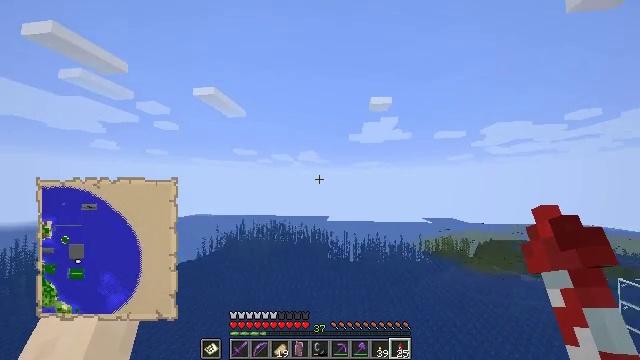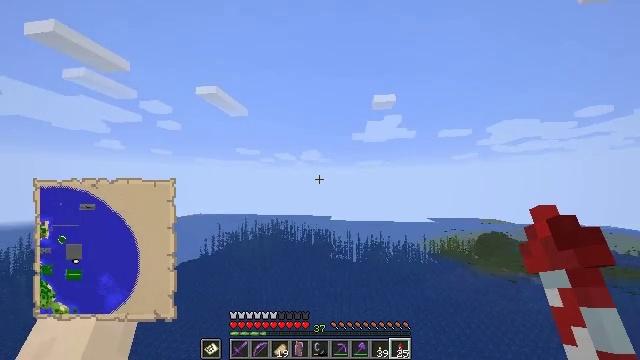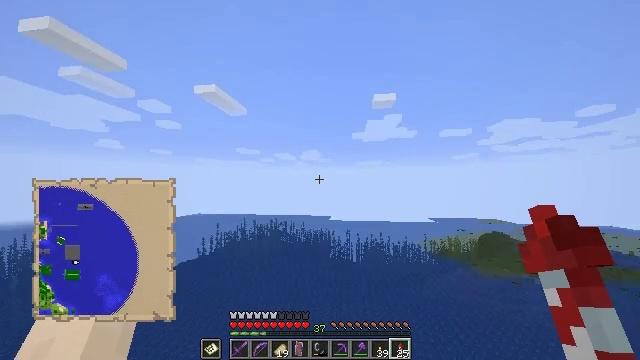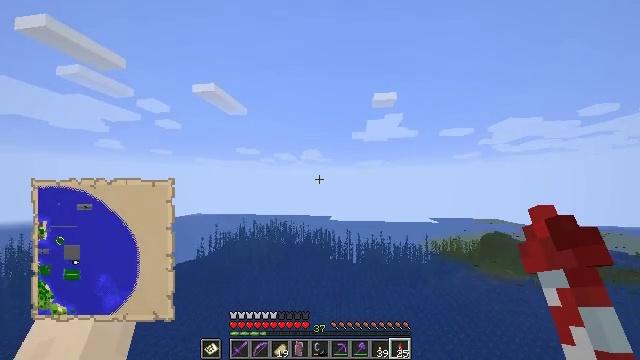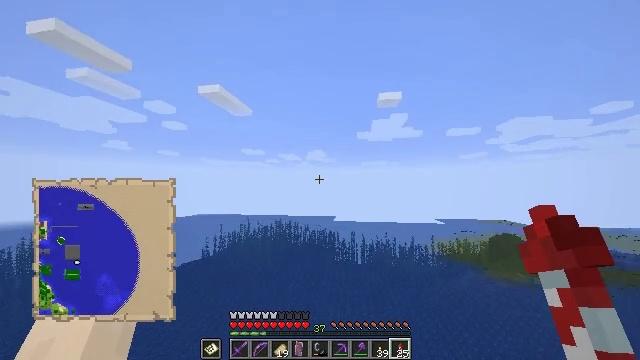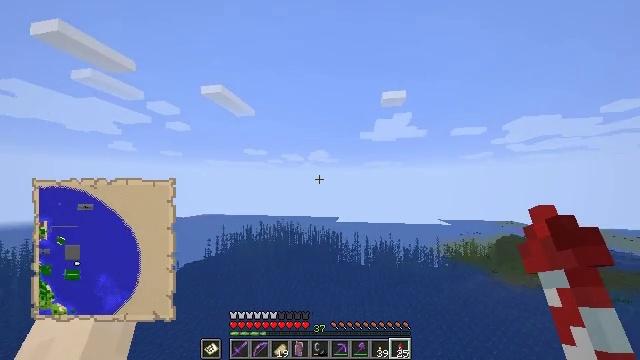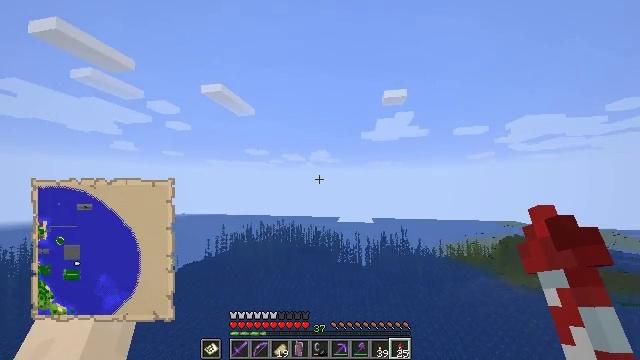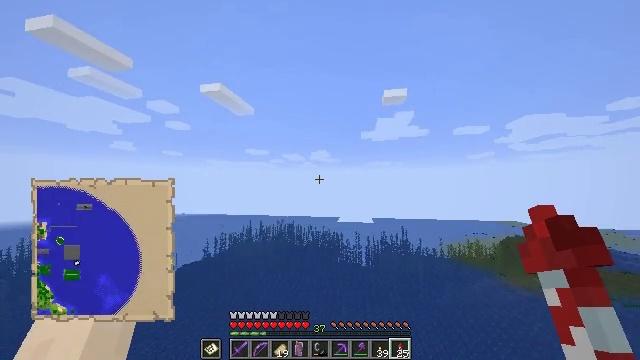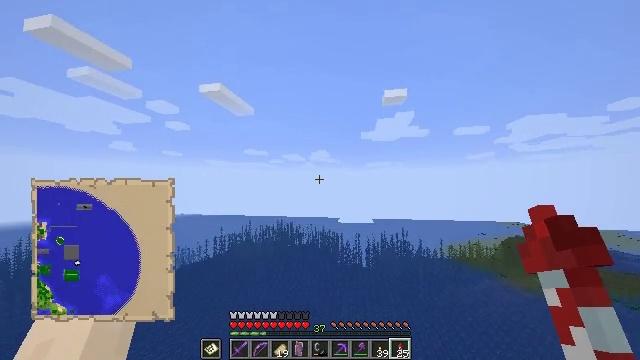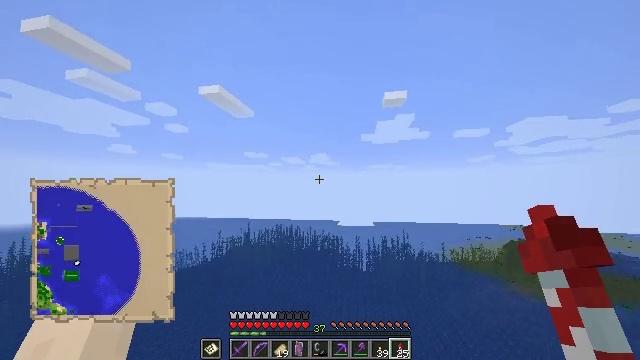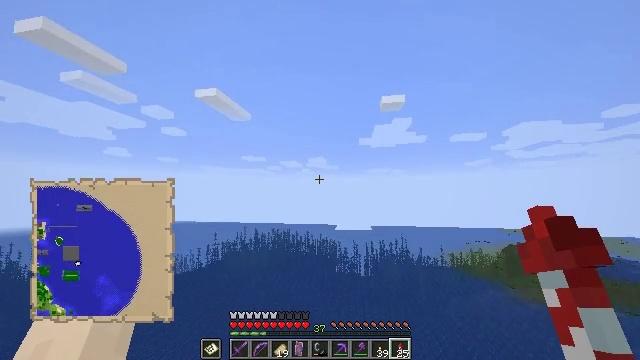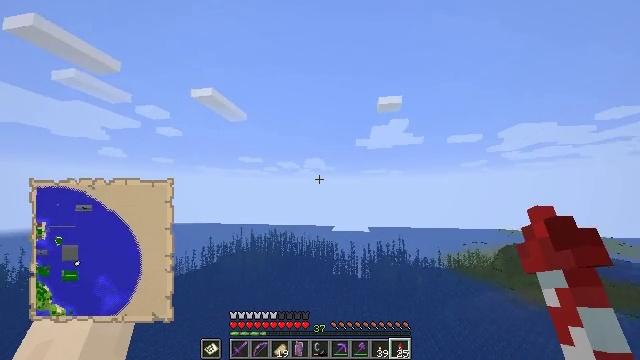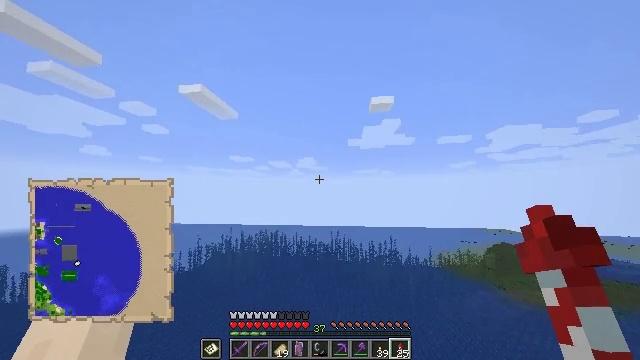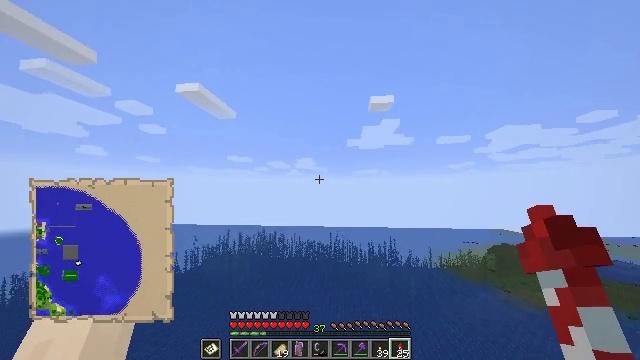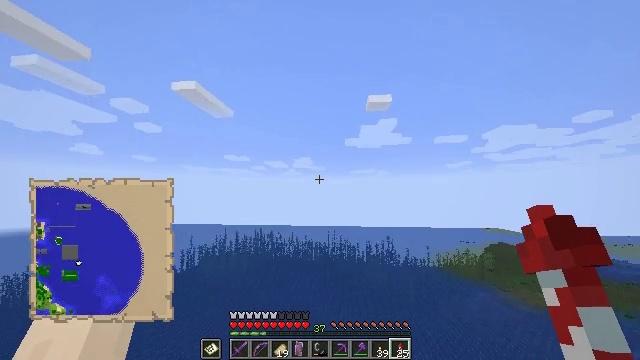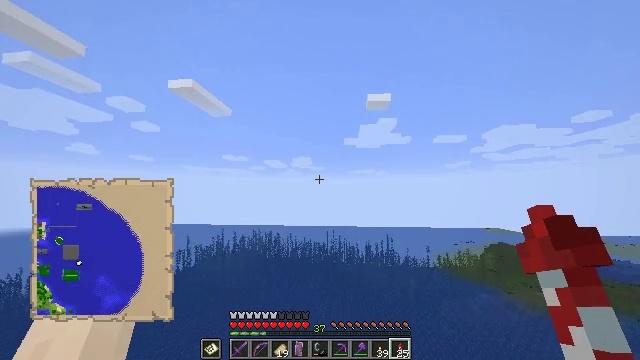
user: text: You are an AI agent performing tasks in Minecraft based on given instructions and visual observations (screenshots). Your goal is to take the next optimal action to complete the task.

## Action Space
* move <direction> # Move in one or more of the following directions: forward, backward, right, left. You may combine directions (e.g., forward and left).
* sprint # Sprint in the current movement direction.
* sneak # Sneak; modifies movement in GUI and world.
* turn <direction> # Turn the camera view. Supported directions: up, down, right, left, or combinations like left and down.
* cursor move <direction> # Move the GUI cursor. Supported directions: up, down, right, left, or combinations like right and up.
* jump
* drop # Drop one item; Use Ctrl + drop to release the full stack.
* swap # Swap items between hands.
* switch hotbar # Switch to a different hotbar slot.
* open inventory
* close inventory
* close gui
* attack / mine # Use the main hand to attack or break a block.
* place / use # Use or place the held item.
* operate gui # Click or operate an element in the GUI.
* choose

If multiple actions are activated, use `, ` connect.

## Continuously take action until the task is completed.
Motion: motion action
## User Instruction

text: Use a pickaxe to mine the bone block.
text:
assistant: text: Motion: move forward, sprint
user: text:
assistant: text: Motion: move forward, sprint
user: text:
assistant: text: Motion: move forward, sprint
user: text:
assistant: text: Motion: move forward, sprint, turn left
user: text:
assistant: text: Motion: move forward, sprint
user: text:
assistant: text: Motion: move forward, sprint
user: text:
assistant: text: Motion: move forward, sprint
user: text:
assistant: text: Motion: move forward, sprint
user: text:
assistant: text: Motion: move forward, sprint
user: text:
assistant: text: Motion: move forward, sprint, turn up
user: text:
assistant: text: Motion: move forward, sprint
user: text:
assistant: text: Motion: move forward, sprint, turn right
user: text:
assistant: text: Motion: move forward, sprint
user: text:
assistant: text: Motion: move forward, sprint
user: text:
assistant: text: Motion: move forward, sprint
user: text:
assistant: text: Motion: move forward, sprint, turn right
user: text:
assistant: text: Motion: move forward, sprint
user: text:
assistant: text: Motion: move forward, sprint
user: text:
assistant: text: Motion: move forward, sprint
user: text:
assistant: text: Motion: move forward, sprint
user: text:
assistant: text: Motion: move forward, sprint
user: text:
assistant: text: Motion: move forward, sprint
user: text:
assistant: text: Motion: move forward, sprint
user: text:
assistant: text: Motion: move forward, sprint, turn right and up
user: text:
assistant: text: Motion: move forward, sprint, turn right and up
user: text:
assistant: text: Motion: move forward, sprint, turn right
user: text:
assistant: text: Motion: move forward, sprint, turn right and down
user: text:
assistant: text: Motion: move forward, sprint, turn right
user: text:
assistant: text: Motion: move forward, sprint, turn right and down
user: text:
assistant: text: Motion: move forward, sprint, turn right